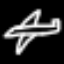
Label: airplane